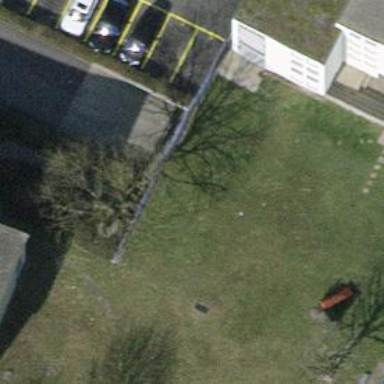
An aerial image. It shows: Parking entrance.